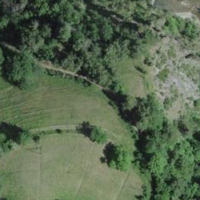
EUNIS habitat code: 43
Species observed at this site:
Satyrus ferula